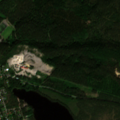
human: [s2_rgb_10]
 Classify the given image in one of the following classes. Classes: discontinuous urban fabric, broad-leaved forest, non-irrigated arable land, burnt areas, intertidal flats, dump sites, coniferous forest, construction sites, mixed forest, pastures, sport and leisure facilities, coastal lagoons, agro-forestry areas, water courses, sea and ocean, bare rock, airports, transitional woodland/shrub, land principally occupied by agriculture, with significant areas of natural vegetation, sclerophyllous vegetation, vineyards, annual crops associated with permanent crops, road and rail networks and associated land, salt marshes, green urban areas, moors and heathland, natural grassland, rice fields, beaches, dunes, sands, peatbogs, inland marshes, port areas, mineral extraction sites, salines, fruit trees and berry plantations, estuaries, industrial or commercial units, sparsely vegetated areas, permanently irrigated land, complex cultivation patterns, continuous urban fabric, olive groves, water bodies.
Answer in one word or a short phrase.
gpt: discontinuous urban fabric, mineral extraction sites, coniferous forest, mixed forest, water bodies